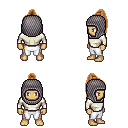
a pixel art fantasy rpg character, male body template, human, tanned skin, white long-sleeve shirt, white pants, brown long topknot hairstyle, chain hood, four views (front, back, left, right), 2x2 character sprite sheet, small pixel art, hard edges, no anti-aliasing